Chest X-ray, PA view. Patient: 48 years old, sex F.
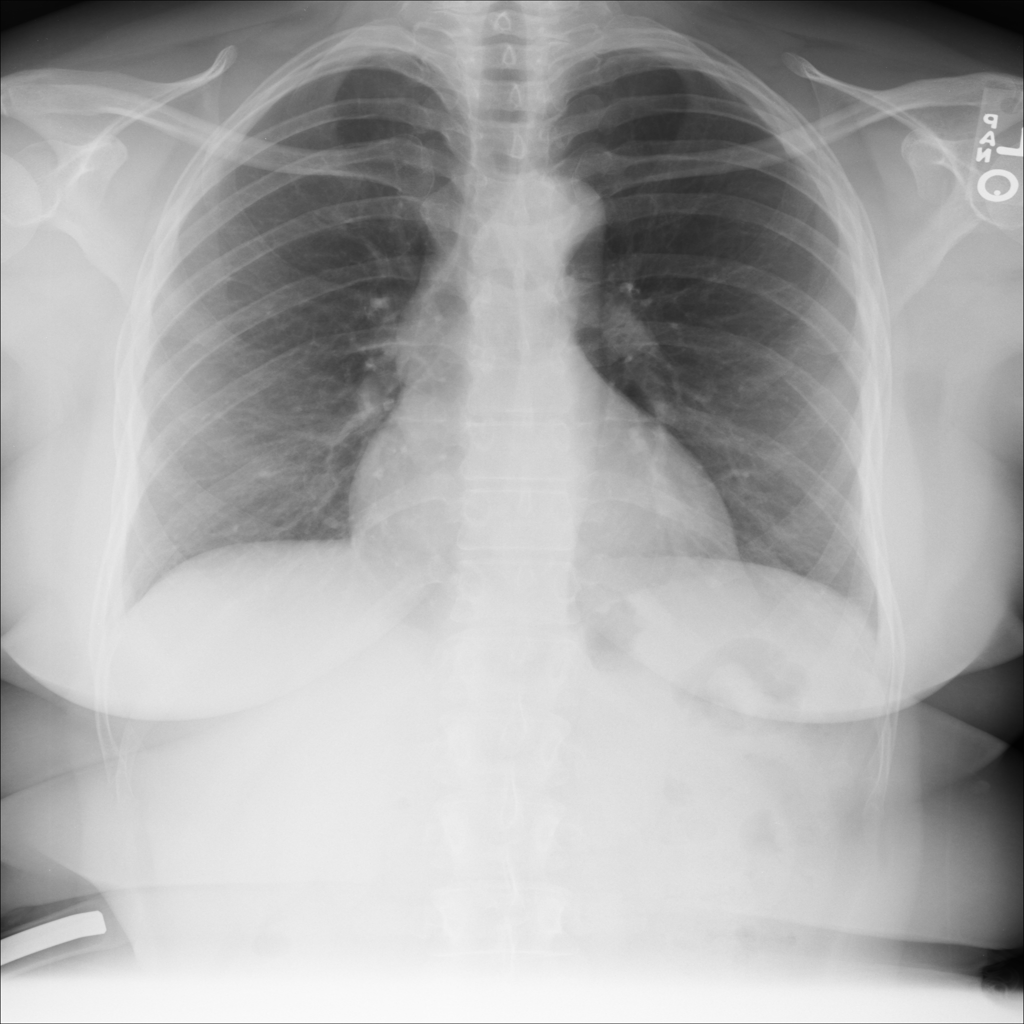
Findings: No Finding